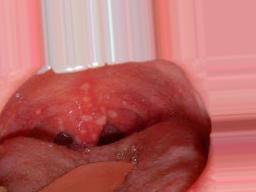
Condition: Mouth Ulcer